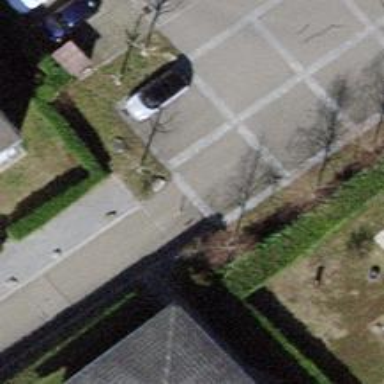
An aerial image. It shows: Bollard barrier.